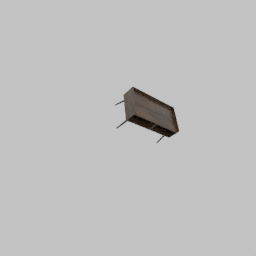
Label: furniture